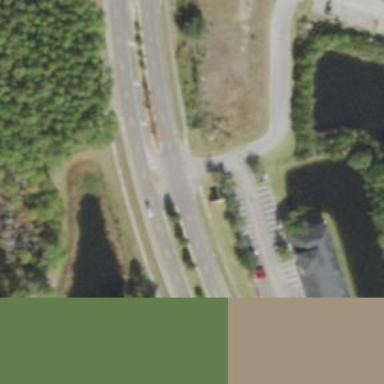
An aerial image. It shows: Unmarked crossing on footway.